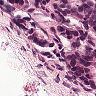
Metastatic tissue present: yes